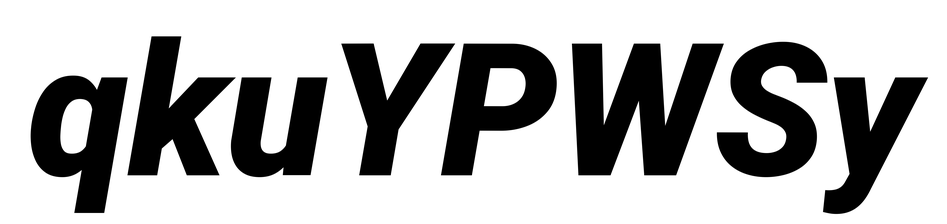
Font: Roboto-Italic_Black_Italic